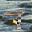
Label: 7